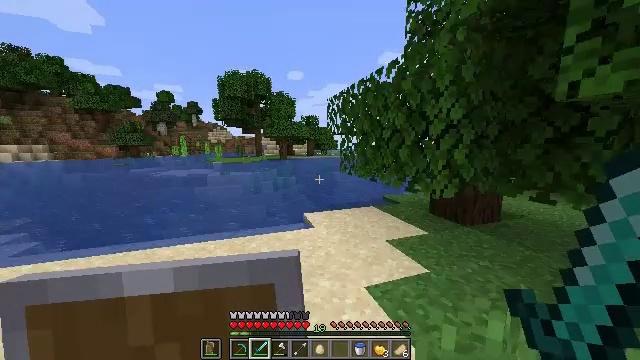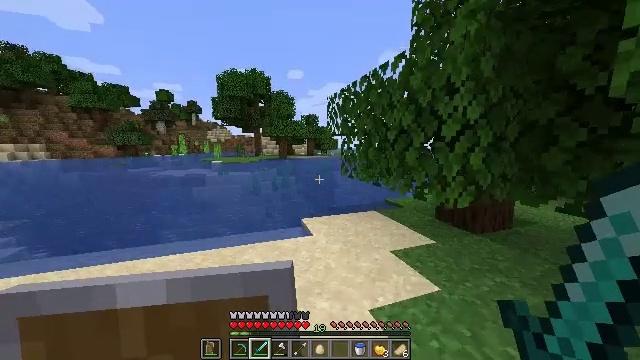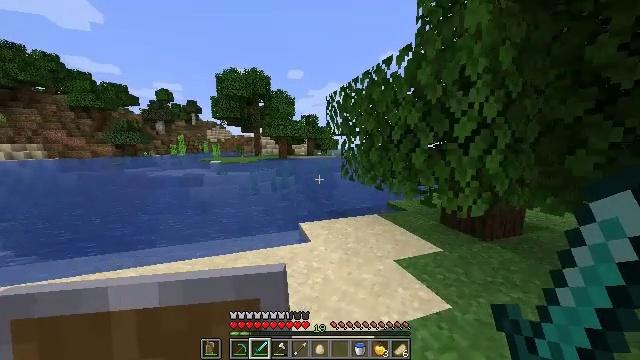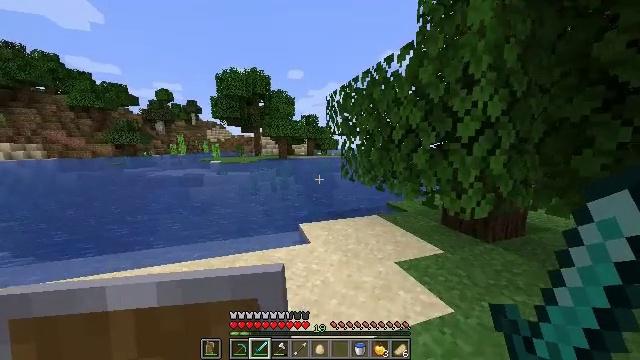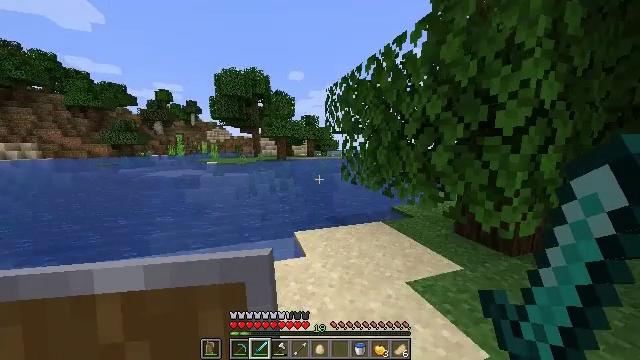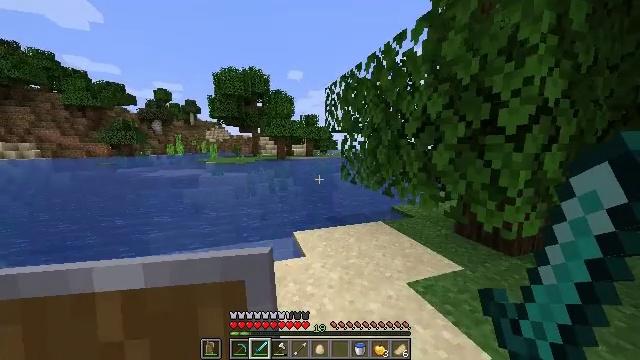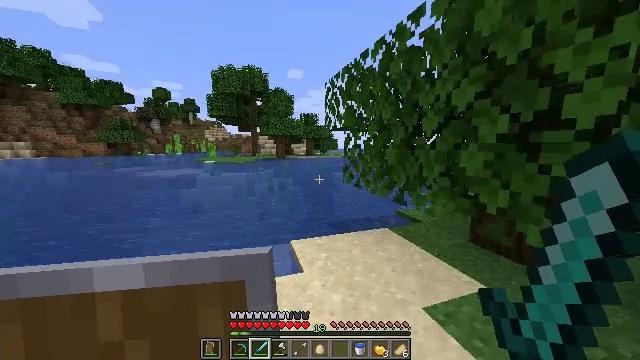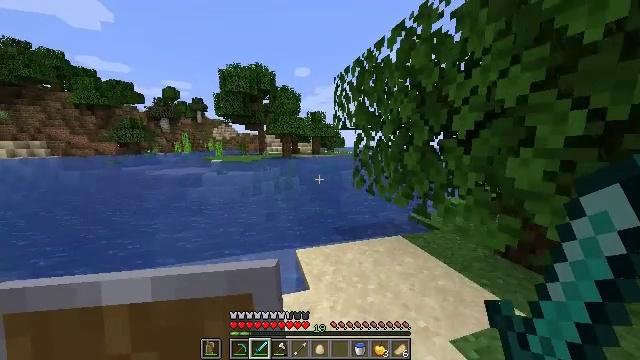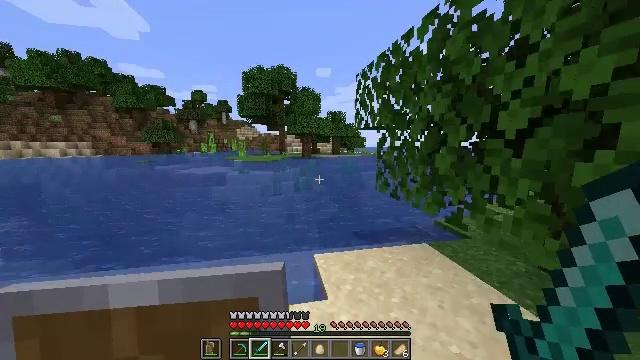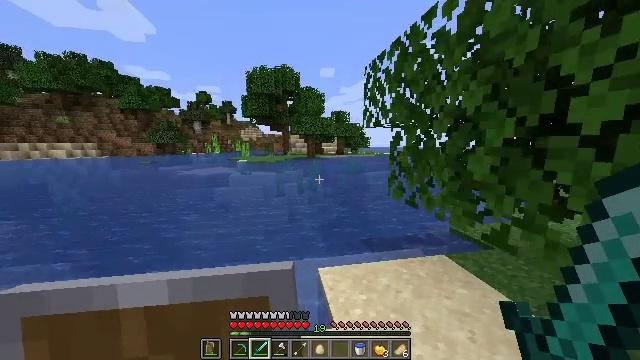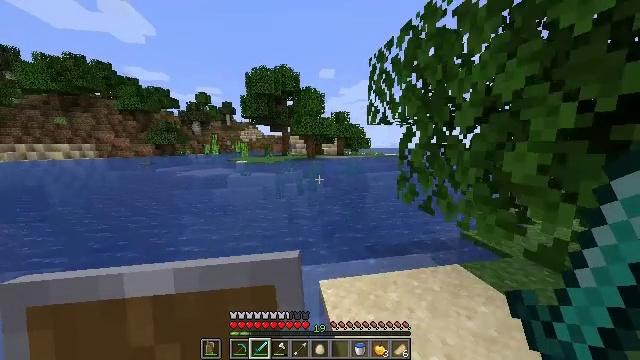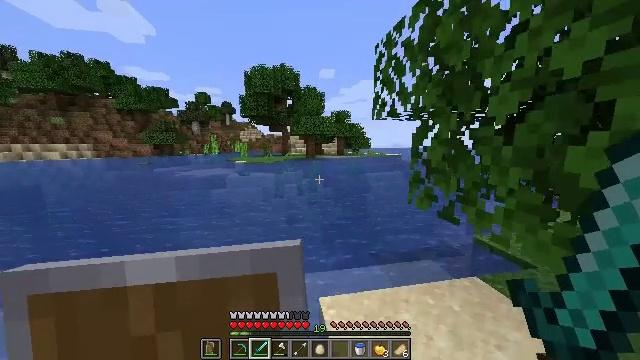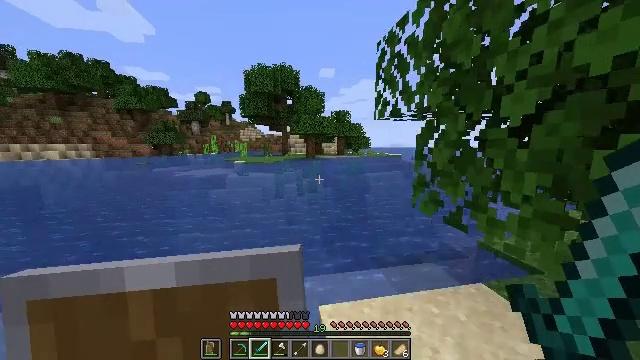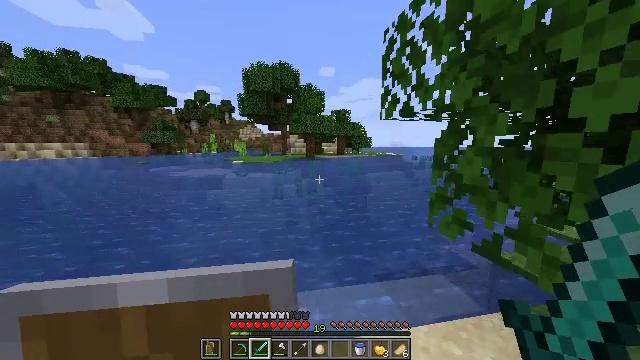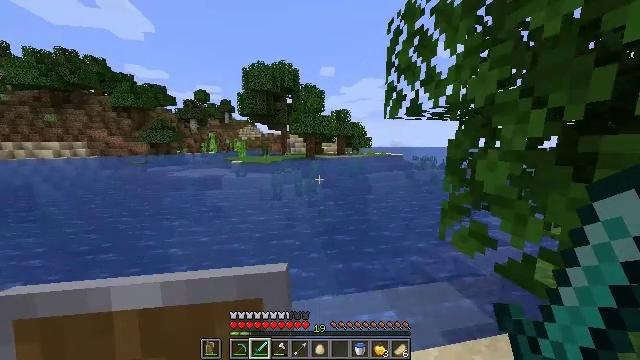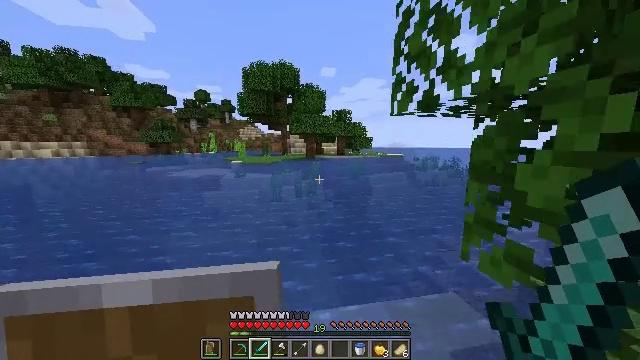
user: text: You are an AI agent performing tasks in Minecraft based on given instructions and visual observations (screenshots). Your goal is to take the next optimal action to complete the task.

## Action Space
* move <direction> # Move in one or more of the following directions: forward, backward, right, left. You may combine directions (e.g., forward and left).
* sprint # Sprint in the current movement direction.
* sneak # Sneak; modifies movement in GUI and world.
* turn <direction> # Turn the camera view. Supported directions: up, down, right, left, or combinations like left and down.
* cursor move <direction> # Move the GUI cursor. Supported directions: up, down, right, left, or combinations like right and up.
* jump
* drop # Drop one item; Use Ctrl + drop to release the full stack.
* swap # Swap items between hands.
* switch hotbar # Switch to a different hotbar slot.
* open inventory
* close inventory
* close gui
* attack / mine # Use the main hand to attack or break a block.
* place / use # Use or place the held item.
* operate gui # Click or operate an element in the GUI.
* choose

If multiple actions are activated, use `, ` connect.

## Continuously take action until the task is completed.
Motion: motion action
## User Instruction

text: Collect sand to make glass.
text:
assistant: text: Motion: move forward, sprint
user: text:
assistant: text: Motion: move forward, sprint
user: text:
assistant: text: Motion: move forward, sprint
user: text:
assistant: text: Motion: move forward, sprint
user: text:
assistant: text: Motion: move forward, sprint
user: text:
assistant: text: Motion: move forward, sprint
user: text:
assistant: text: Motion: move forward, sprint, turn left
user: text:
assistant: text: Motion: move forward, sprint, turn left
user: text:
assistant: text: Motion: move forward, sprint, turn left
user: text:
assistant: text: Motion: move forward, sprint
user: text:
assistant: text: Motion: move forward, sprint
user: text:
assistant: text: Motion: move forward, sprint
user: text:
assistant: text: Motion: move forward, sprint
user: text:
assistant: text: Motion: move forward, sprint
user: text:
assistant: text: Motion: move forward, sprint
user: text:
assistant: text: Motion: move forward, sprint
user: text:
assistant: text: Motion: move forward, sprint
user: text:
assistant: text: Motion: move forward, sprint
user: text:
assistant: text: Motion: move forward, sprint, jump
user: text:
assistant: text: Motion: move forward, sprint, jump
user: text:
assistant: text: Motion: move forward, sprint, jump
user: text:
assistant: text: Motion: move forward, sprint, jump
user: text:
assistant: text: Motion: move forward, sprint, jump
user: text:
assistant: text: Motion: move forward, sprint, turn right, jump
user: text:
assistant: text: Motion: move forward, sprint, jump
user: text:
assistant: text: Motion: move forward, sprint, jump
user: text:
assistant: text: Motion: move forward, sprint
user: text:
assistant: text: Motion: move forward, sprint
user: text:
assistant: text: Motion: move forward, sprint
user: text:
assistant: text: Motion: move forward, sprint